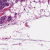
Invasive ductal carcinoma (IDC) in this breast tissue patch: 0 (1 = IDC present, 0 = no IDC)